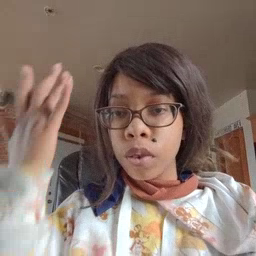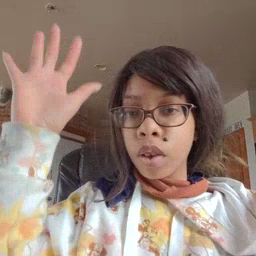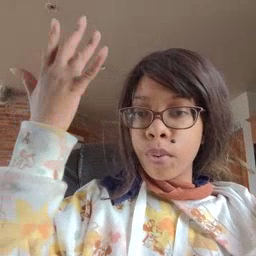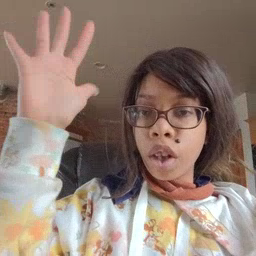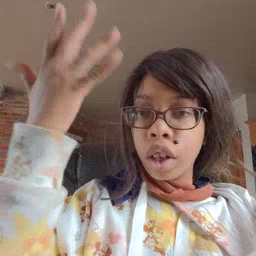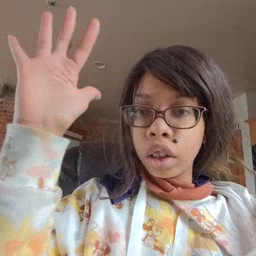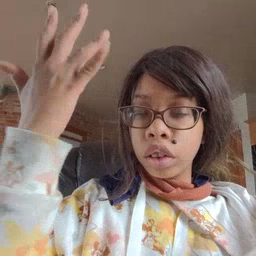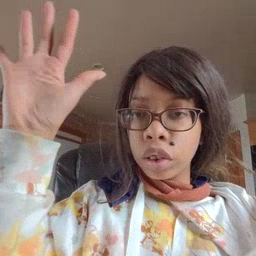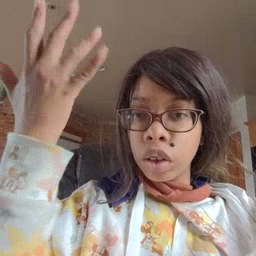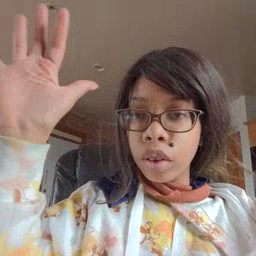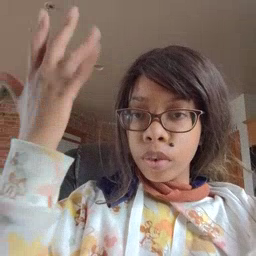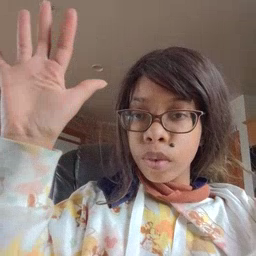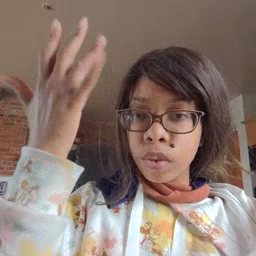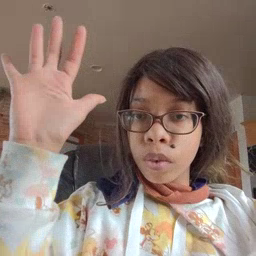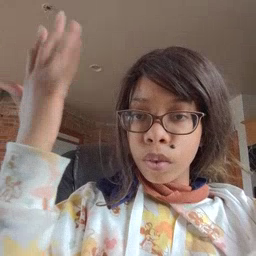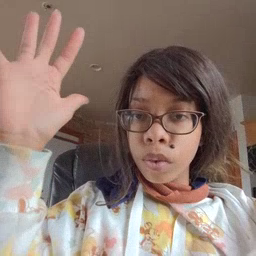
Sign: tree